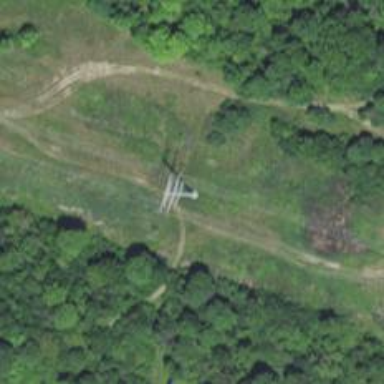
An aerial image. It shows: Power tower.